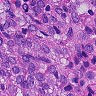
Metastatic tissue present: yes